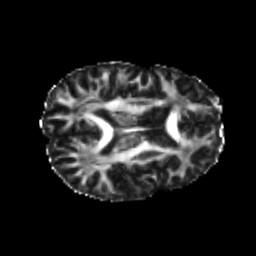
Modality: FA
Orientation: axial
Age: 24
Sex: male
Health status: healthy
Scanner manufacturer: philips
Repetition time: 7.386 s
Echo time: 0.08599 s